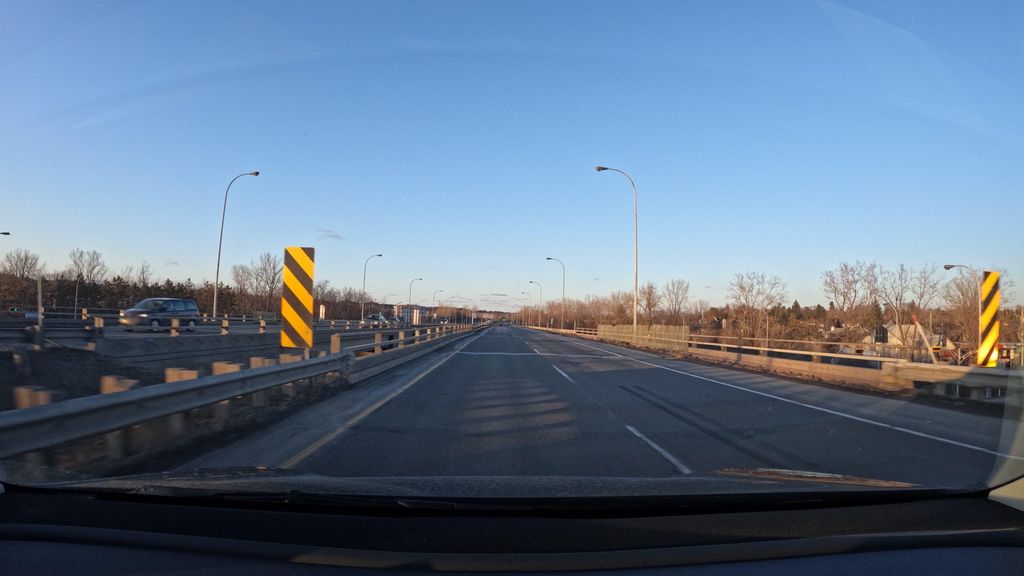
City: montreal